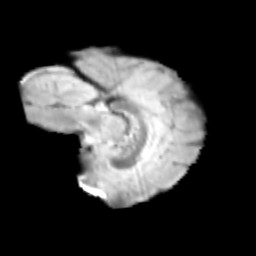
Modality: T2w
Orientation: sagittal
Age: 12
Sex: female
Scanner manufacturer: siemens
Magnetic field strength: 3 T
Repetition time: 3.8 s
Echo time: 0.07 s